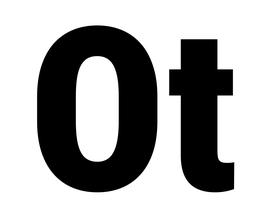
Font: Roboto_Condensed_Black